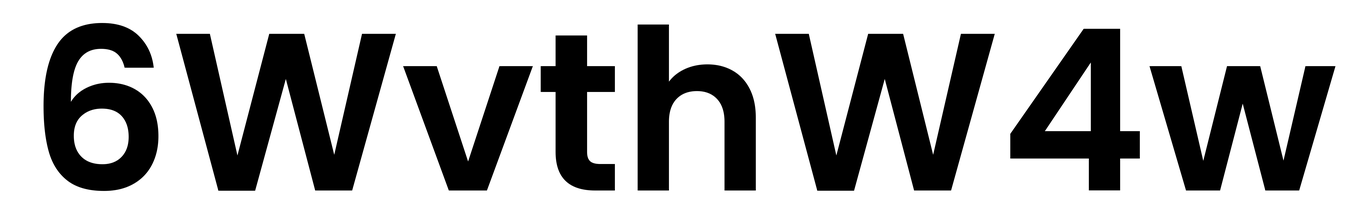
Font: Poppins-SemiBold